Question: I have WCF service with implemented CORS. I call by AJAX POST from localhost:59258 method in WCF. If I call this method by localhost on other PORT - it's working. If I call the same method the same WCF but another URL I get 400 Bad Reqest, see bellow. I tried to call method by Fiddler and it's working. Where can be a problem?
First example - in AJAX and Fiddler
WCF with CORS listening on 'http://localhost:8733/json/GetId'
I call from 'http://localhost:59258' method GetId
Second example - in AJAX and in Fiddler
WCF with CORS listening on 'http://some.domain:8733/json/GetId'
I call from 'http://localhost:59258' method GetId
Here is part of WCF interface:
'''
[OperationContract]
[WebInvoke(Method = "*",
UriTemplate = "GetId",
BodyStyle = WebMessageBodyStyle.WrappedRequest,
RequestFormat = WebMessageFormat.Json,
ResponseFormat = WebMessageFormat.Json)]
string GetId(string a);
'''
Here is part of AJAX:
'''
var request = $.ajax({
type: "POST",
url: "http://some.domain:15010/json/GetId",
data: JSON.stringify( { a: "123" }),
error: function (e) {
alert(e.responseText);
},
datatype: "json",
contentType: " text/json; charset=utf-8"
'''
});
Log of fiddler - not worked example:

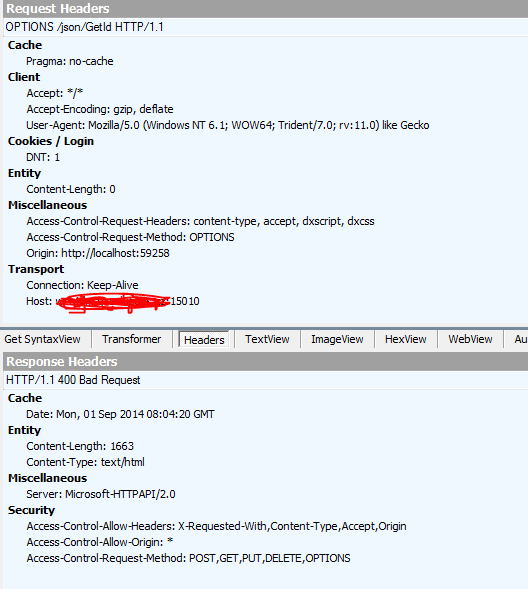
Answer: After few days I found solutions.
Problem was on WCF service. I tried to use a lot of solutions on Internet. Many solutions concern WCF hosted on IIS. Only one solution for which is working is here: <URL>